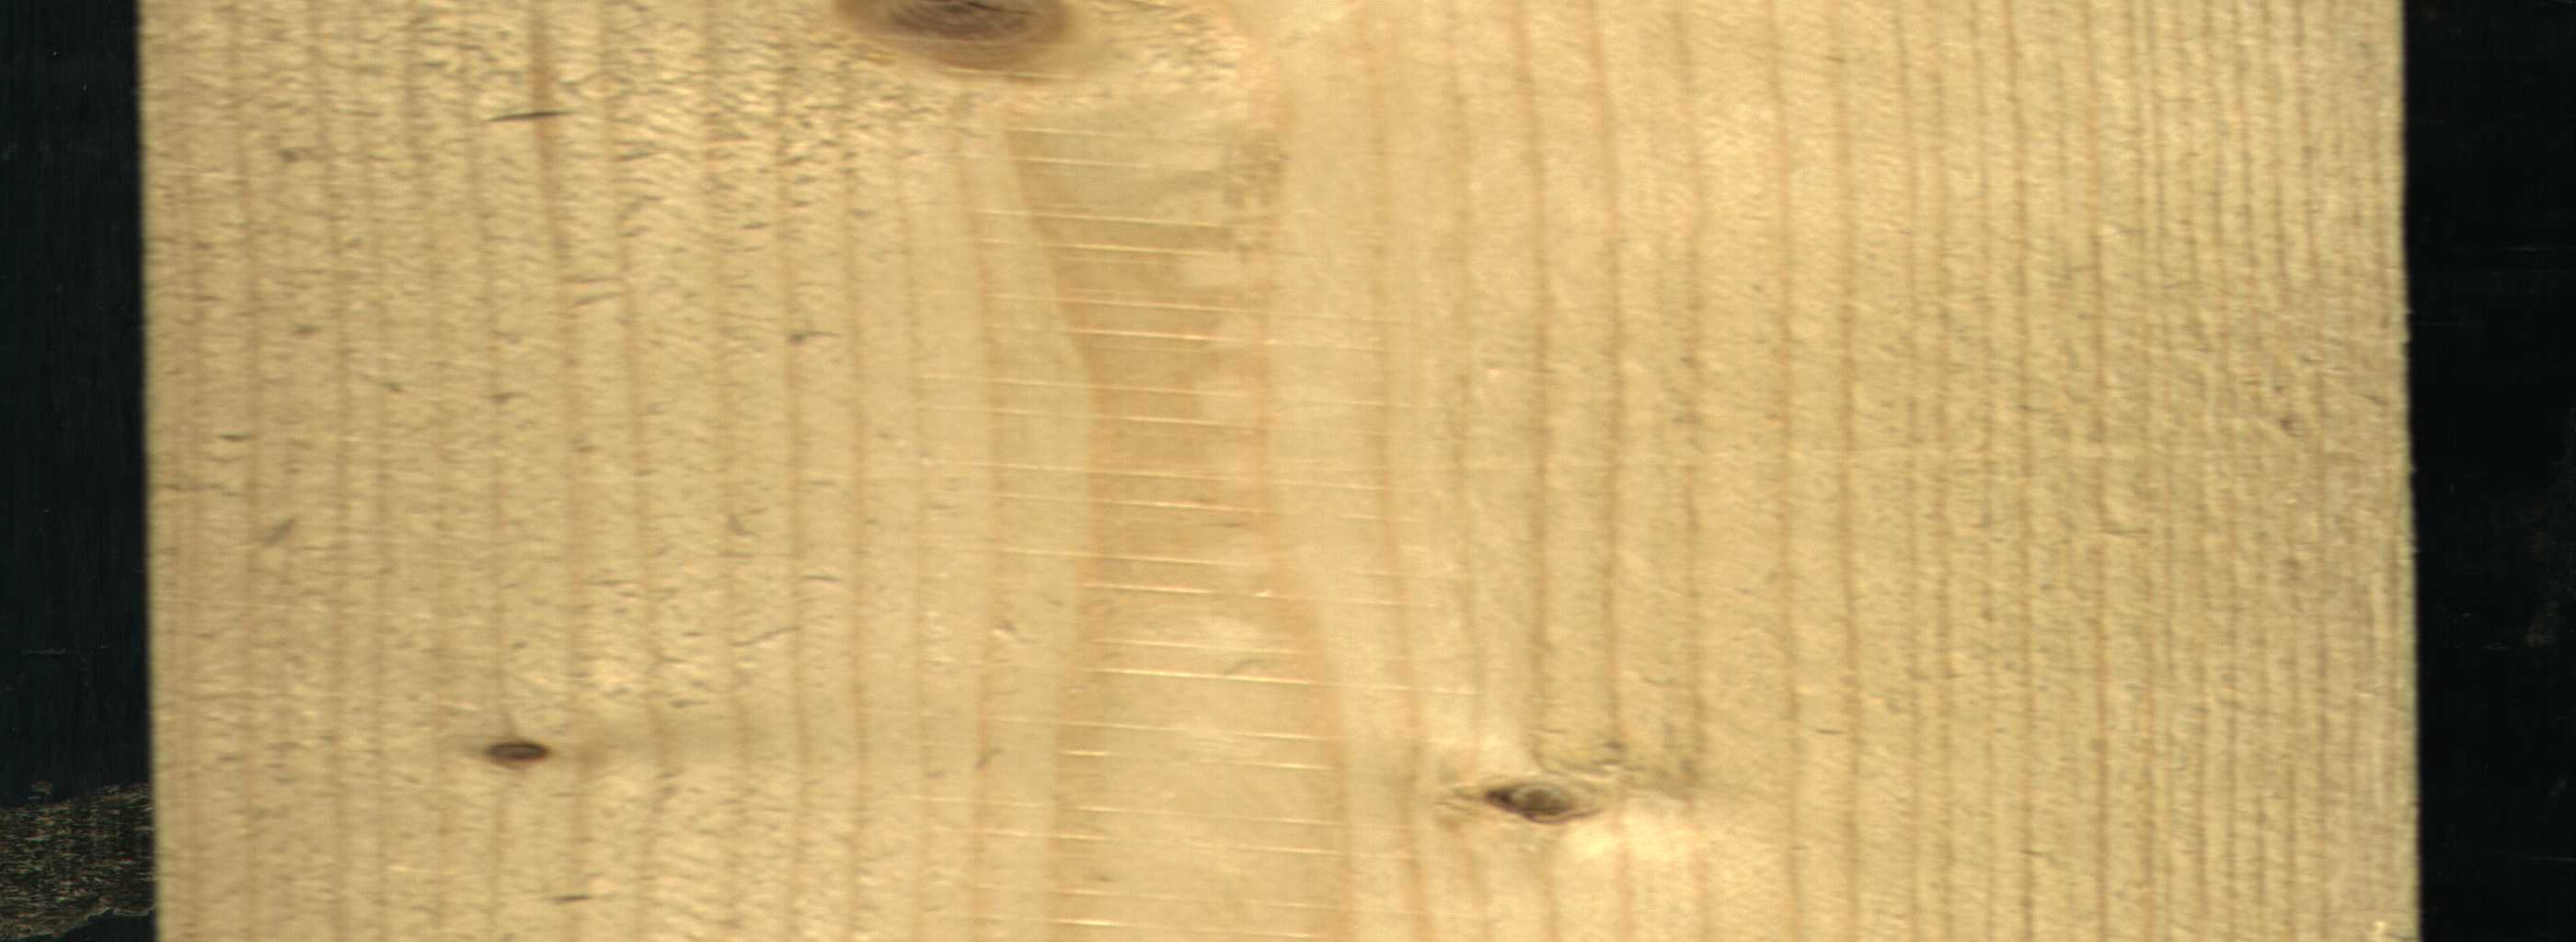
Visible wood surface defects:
Live_Knot
Live_Knot
Live_Knot